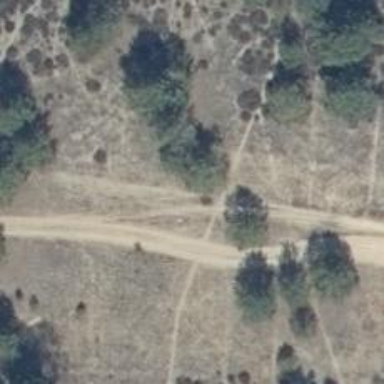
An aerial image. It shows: Sandy path with tracktype grade5.